Field crop: tomato
Growth stage: 1
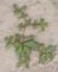
Species: portulaca